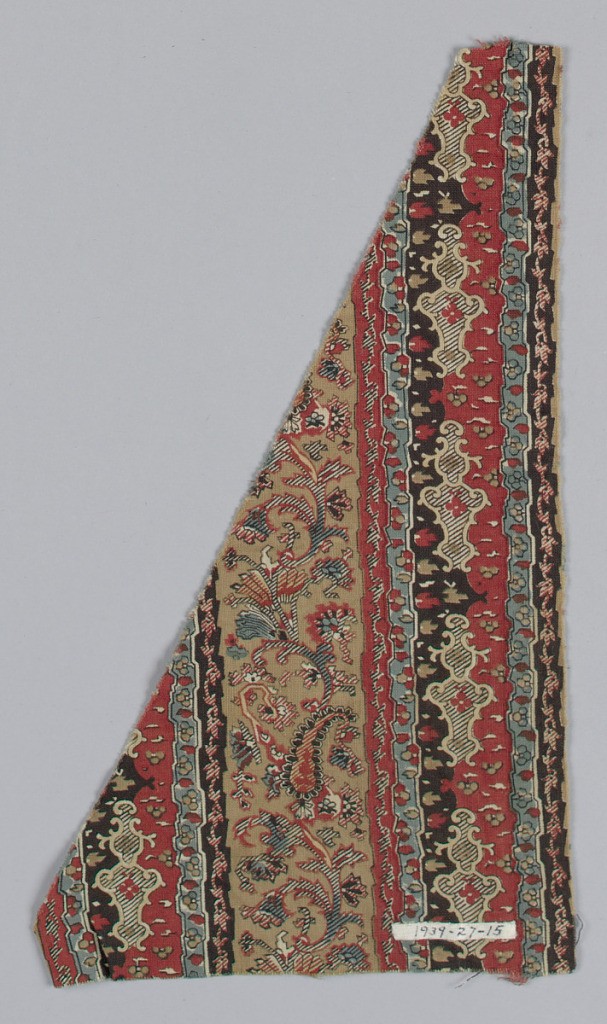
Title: Fragment
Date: ca. 1850
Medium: cotton Technique: printed
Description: Fragment has vertical stripes of black, green, red, and brown with a stylized floral, ogival and paisley pattern.